Question: I have the (drastically simplified) schema of three tables as follows:

I'm looking to query the database for customers without orders in a certain date range. I know 'LEFT JOIN' can be used to simply find customers with no invoices etc., but I am unsure how I can leverage 'JOIN' (or perhaps even 'OUTER JOIN') to introduce a date range.
Is this possible using SQL JOIN or should I be looking to use 'NOT IN' syntax to find customers that aren't in a given result set?
My database software is MySQL.
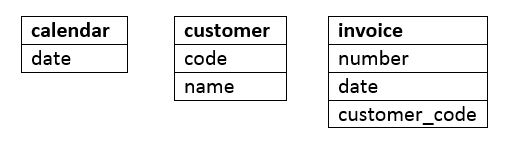
Answer: Try this:
'''
select c.*
from customers c left join
invoices i
on c.code = i.customer_code and
i.date between DATE1 and DATE2
where i.customer_code is null;
'''
The key idea is to put the date range in the 'on' clause.